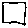
Label: square